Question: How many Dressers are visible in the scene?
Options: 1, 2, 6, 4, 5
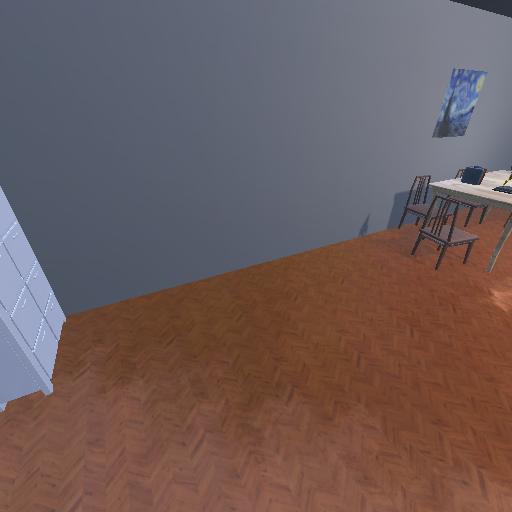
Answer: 1